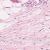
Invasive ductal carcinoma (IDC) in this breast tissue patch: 0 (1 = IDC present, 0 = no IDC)